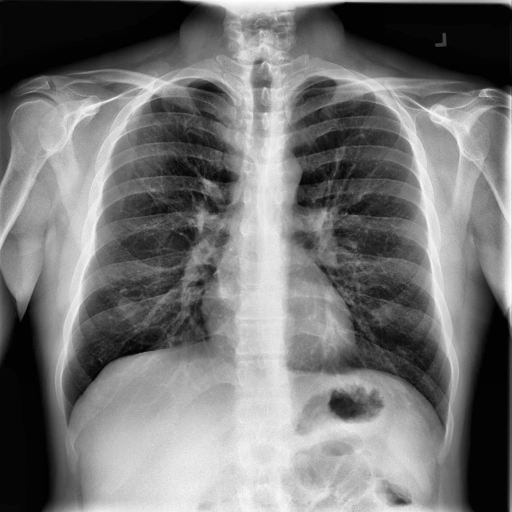
Finding: NORMAL